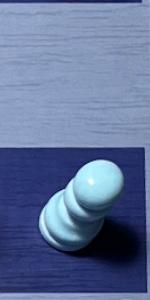
Label: Pawn_White